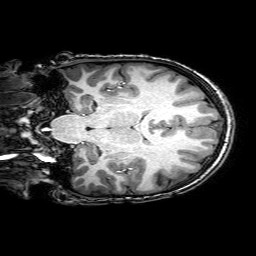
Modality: T1w
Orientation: coronal